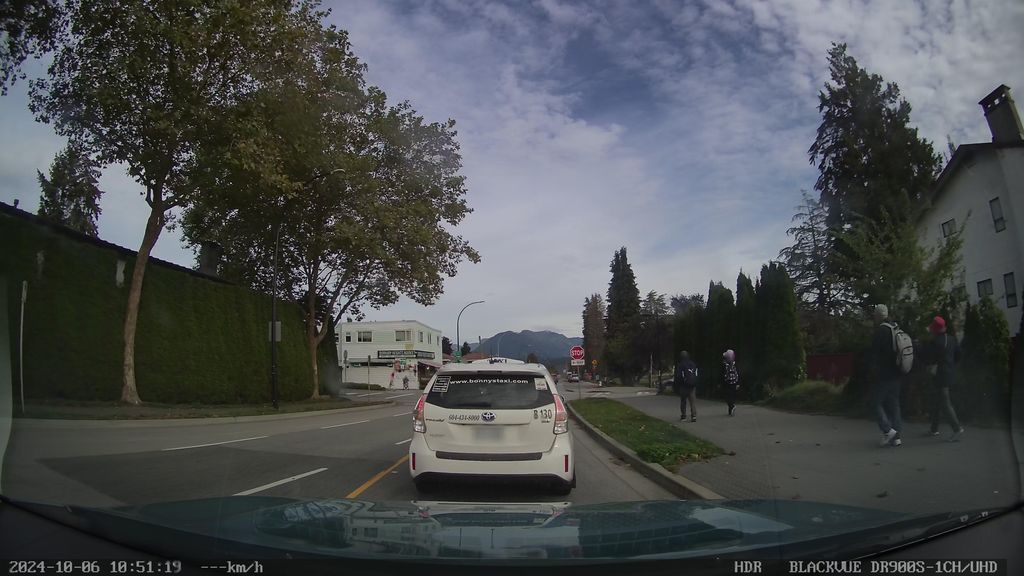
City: vancouver